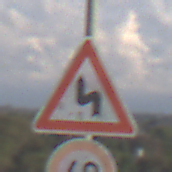
Verkehrszeichen: DoppelkurveZunaechstLinks
Zusatzzeichen unten: Geschwindigkeit40
Umgebung: Outdoor, Nature
Tageszeit: MorningAfternoon
Wetter: PartlyCloudy
Licht: Natural
Jahreszeit: NotSpecified
Kontrast: HighContrast